Field crop: tomato
Growth stage: 1
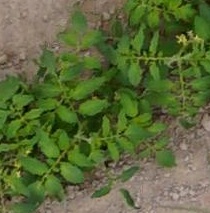
Species: tomato